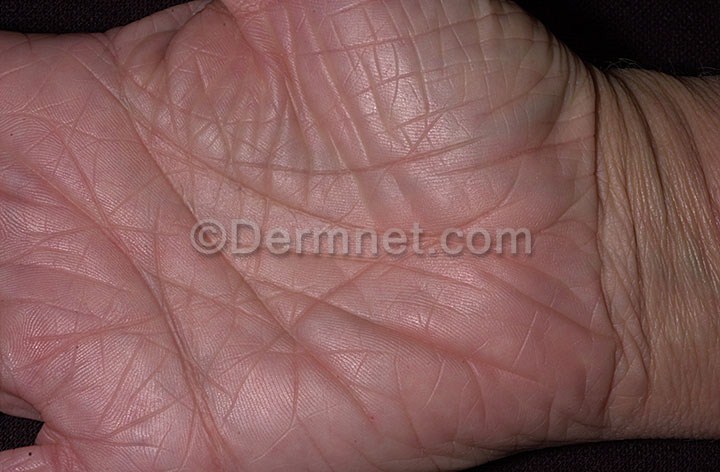
Disease: Atopic Dermatitis Photos